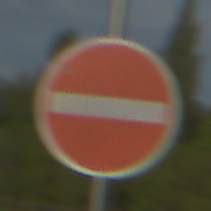
Verkehrszeichen: VerbotDerEinfahrt
Umgebung: Outdoor, Suburban
Tageszeit: MorningAfternoon
Wetter: PartlyCloudy
Licht: Natural
Jahreszeit: NotSpecified
Kontrast: HighContrast